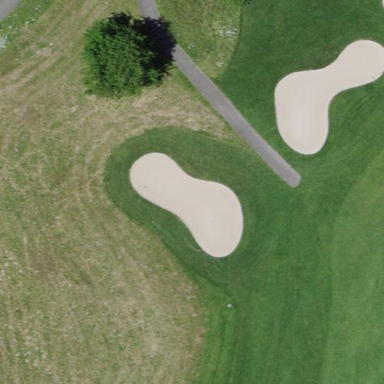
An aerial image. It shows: Bunker on golf course.